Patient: sex M, age 51
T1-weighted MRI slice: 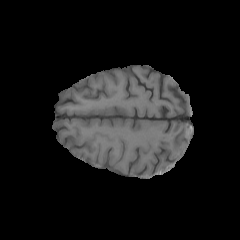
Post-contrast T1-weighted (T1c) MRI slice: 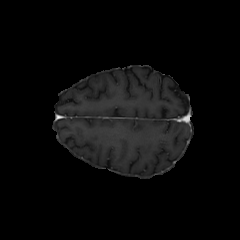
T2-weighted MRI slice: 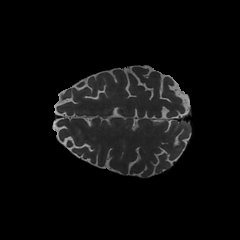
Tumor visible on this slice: no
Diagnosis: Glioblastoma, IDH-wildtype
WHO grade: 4